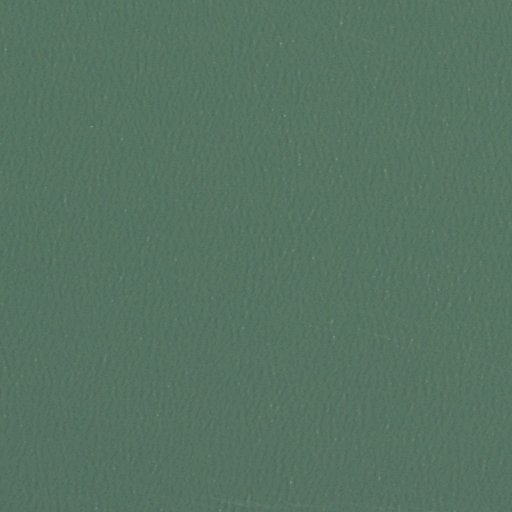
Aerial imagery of island in North Dakota named Strawberry Island (historical) containing only open water